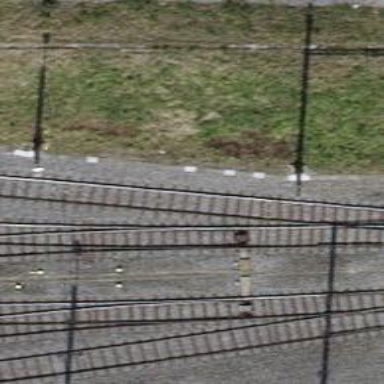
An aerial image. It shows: Railway switch.